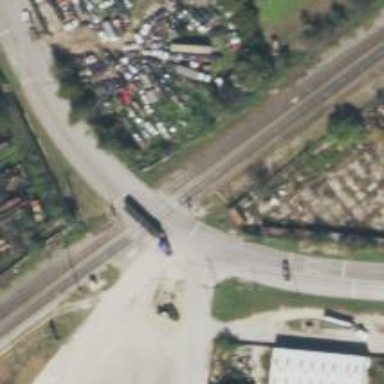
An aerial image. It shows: Level crossing with lights and saltire.